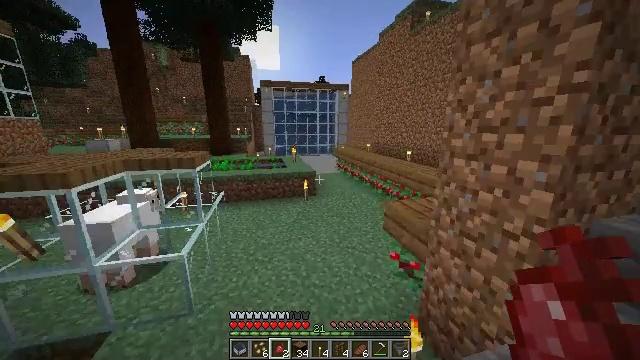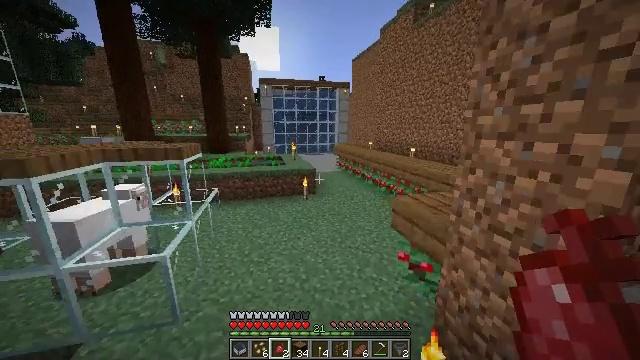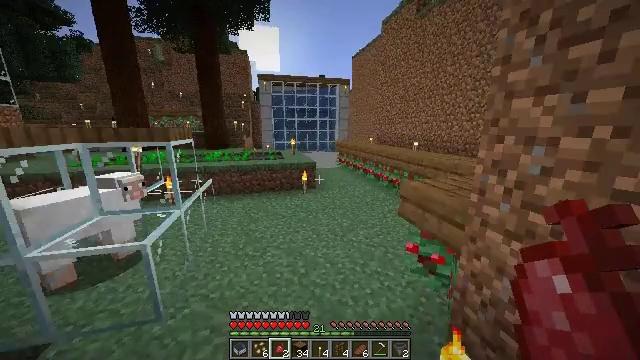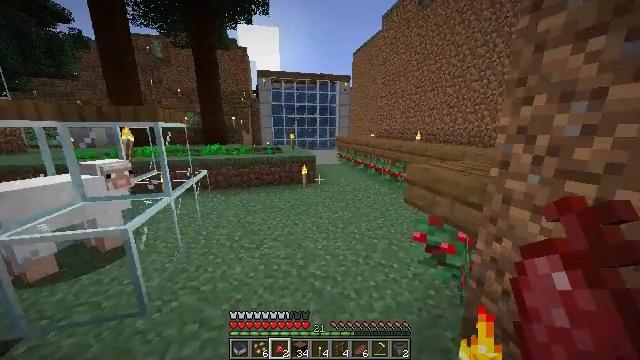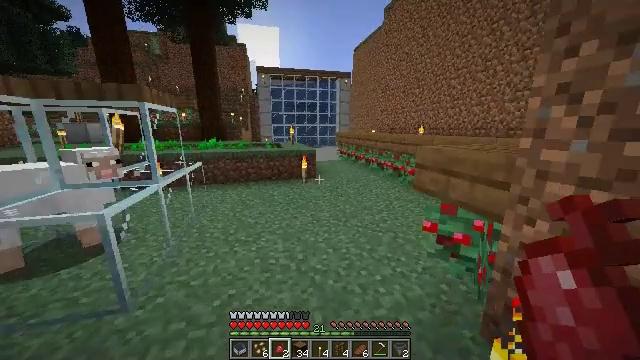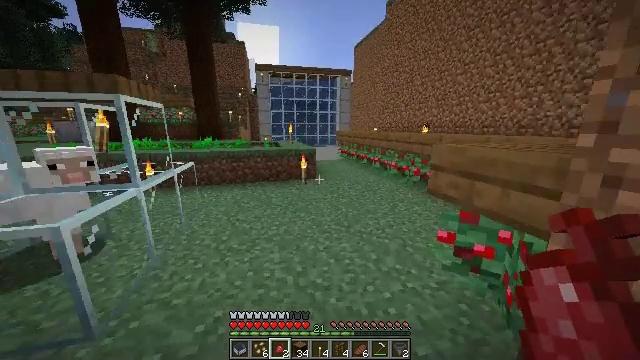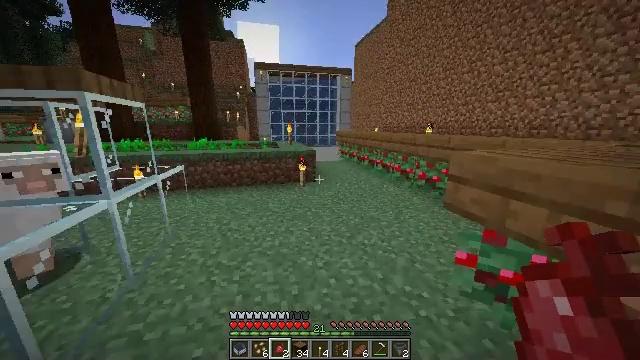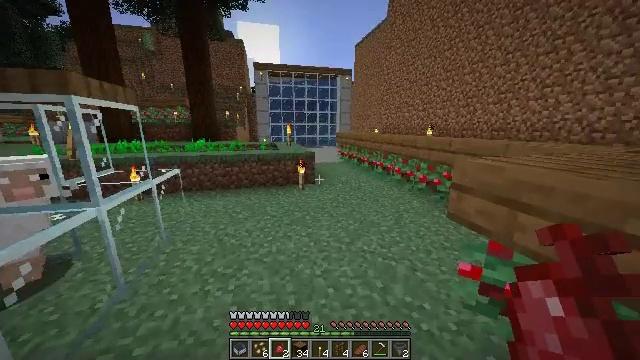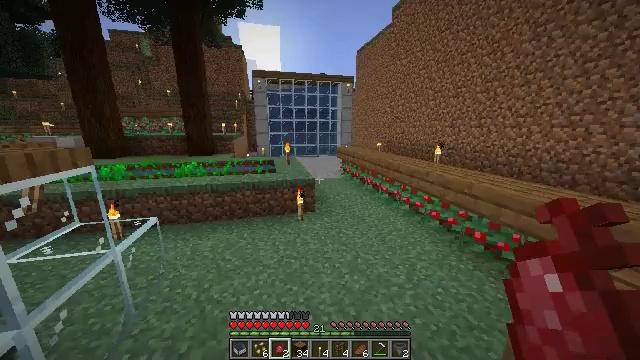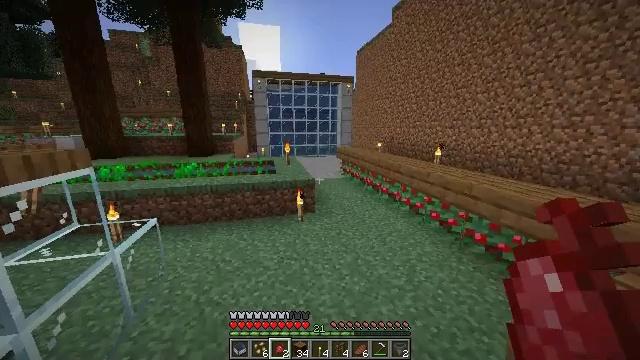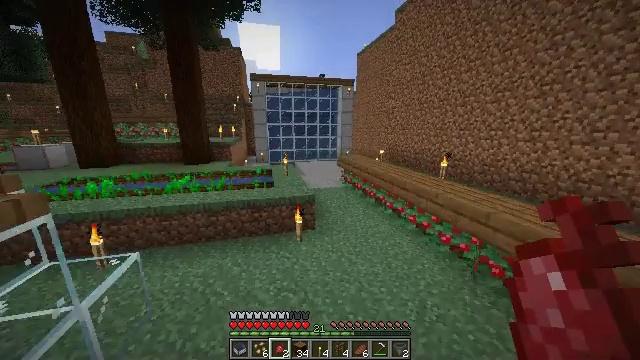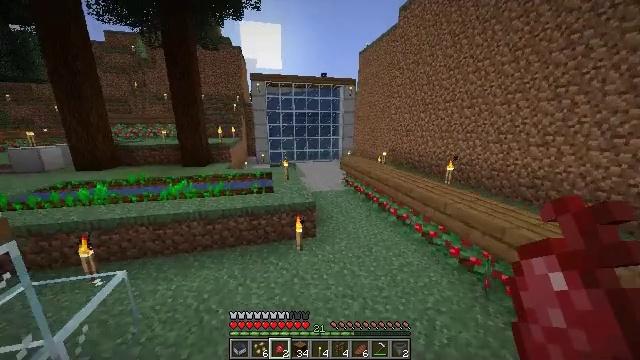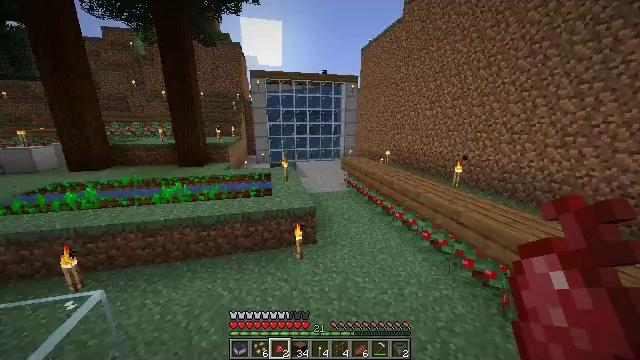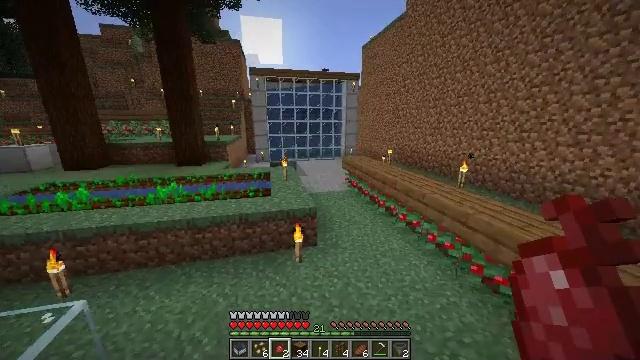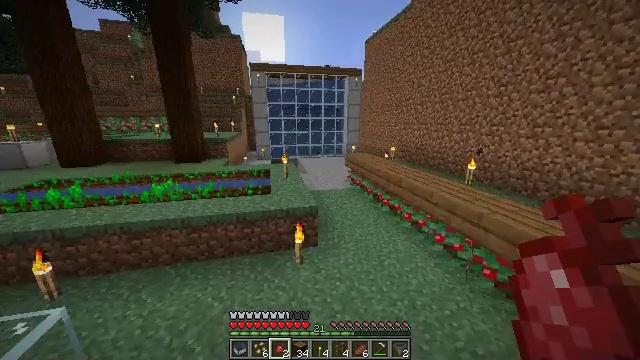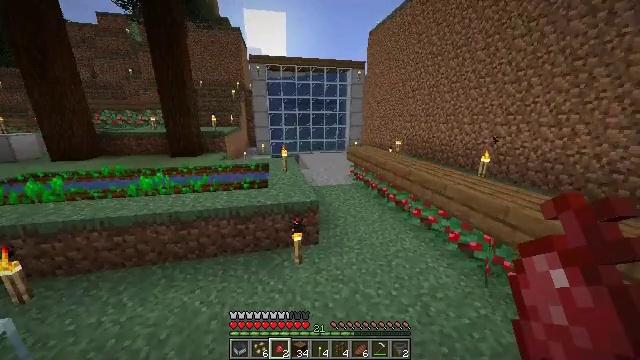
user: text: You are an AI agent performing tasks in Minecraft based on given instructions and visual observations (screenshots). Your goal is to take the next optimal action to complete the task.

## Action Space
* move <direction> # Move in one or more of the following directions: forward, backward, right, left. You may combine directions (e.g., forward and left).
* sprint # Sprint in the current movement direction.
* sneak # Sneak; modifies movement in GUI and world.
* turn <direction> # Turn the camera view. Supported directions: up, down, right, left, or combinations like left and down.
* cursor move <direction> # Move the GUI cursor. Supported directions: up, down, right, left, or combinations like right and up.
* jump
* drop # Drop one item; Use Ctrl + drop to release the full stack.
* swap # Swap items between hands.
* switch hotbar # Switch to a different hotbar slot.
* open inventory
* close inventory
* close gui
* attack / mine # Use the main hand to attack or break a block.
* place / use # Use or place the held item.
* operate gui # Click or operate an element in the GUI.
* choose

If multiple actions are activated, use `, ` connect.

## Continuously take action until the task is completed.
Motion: motion action
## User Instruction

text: Collect beetroots from the field.
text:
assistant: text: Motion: move forward
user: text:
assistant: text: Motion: move forward
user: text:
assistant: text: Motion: move forward
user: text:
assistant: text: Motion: move forward
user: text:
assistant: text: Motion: move forward
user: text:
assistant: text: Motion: move forward
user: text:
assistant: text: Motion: move forward, jump
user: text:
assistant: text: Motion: move forward, jump
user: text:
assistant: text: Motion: move forward, jump
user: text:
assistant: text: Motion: move forward, jump
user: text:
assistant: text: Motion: move forward, jump
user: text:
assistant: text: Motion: move forward, jump
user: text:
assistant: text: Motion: move forward, jump
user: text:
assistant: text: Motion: move forward, jump
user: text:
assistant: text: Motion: move forward, jump
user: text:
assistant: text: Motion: move forward, jump
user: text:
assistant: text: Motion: move forward, jump
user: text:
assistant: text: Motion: move forward, sprint, jump
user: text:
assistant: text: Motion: move forward, sprint, jump
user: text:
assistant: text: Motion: move forward, sprint, turn left, jump
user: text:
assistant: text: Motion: move forward, sprint, turn left, jump
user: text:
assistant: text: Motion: move forward, sprint, turn left, jump
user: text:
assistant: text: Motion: move forward, sprint, turn left, jump
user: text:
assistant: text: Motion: move forward, turn left, jump
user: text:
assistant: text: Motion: move forward, turn left, jump
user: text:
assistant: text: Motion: move forward, turn left, jump
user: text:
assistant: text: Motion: move forward, turn left, jump
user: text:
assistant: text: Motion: move forward, turn left, jump
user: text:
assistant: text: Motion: move forward, turn left, jump
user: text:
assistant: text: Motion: move forward, sprint, jump